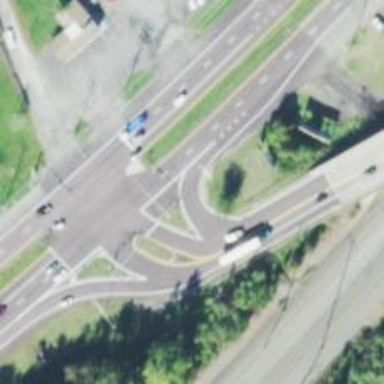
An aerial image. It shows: Trunk link highway.